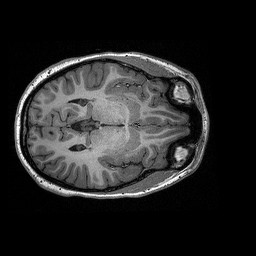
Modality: T1w
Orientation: coronal